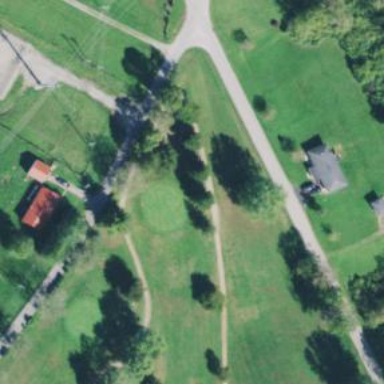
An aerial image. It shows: View of golf hole.